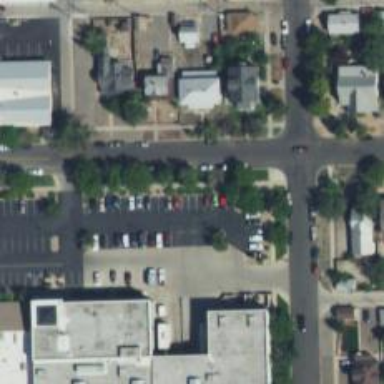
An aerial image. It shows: Parking space.